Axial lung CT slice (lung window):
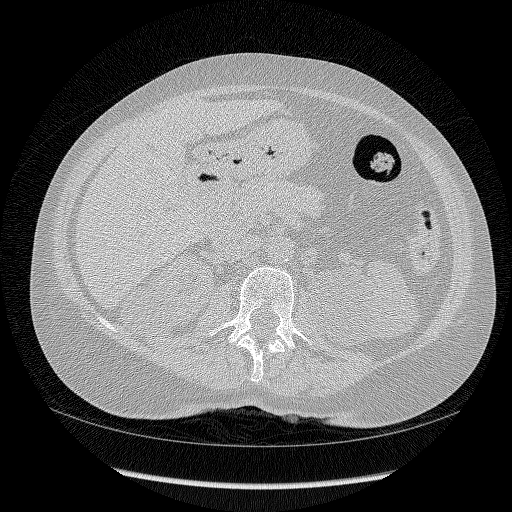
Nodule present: no